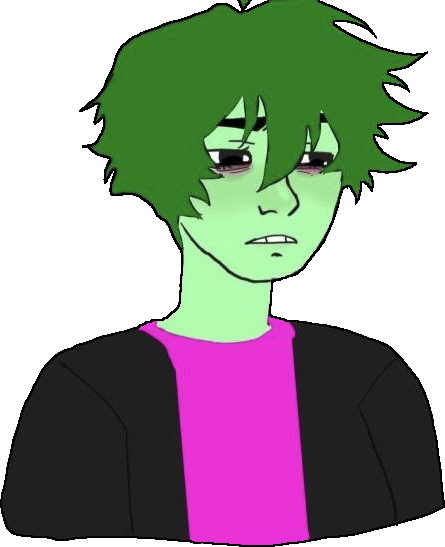
Label: 5_Twinkjak